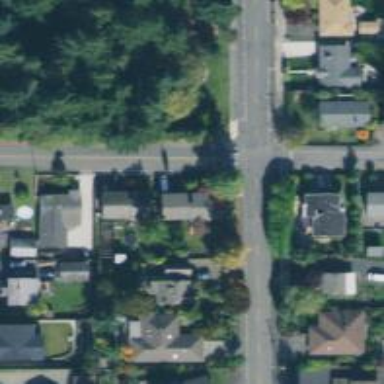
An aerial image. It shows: Stop road.